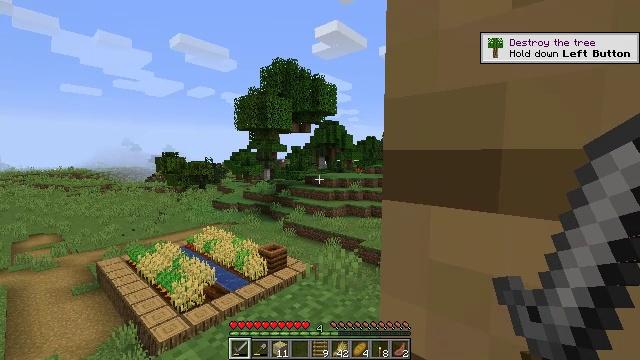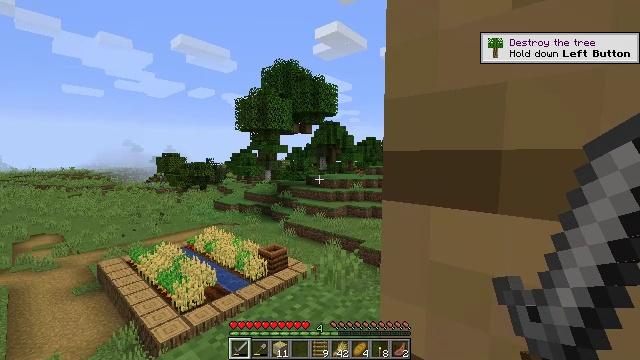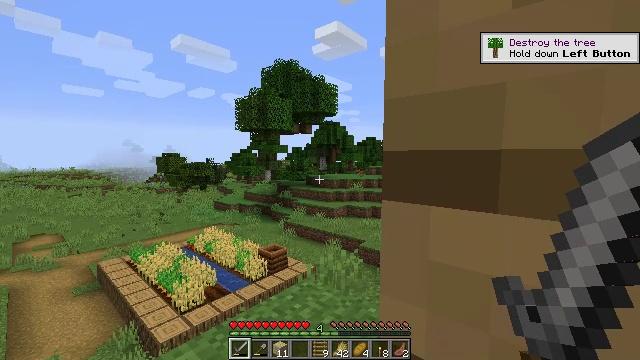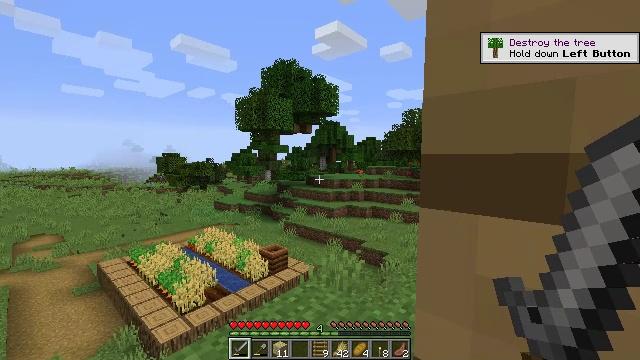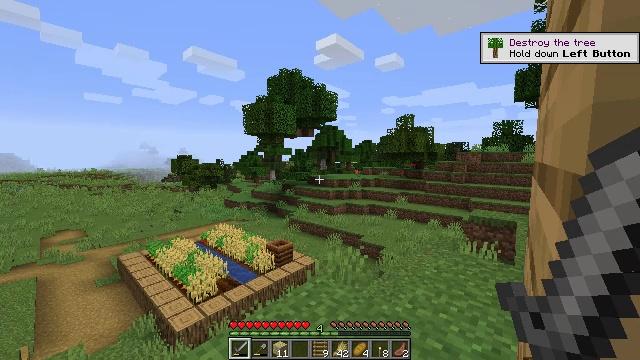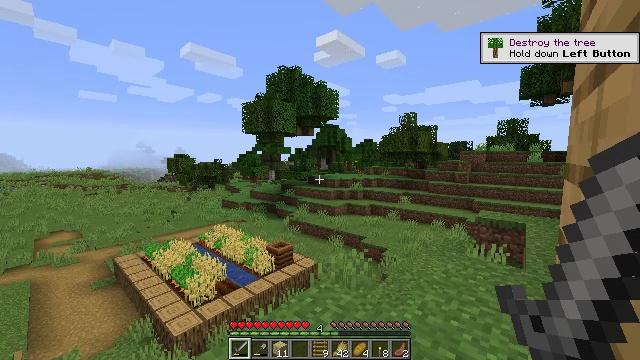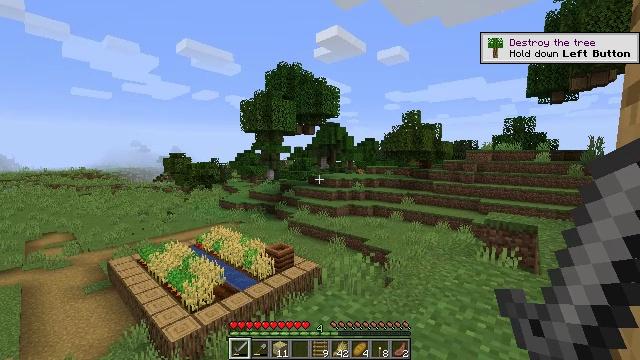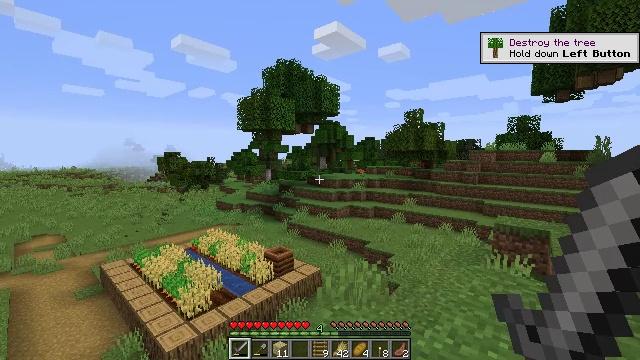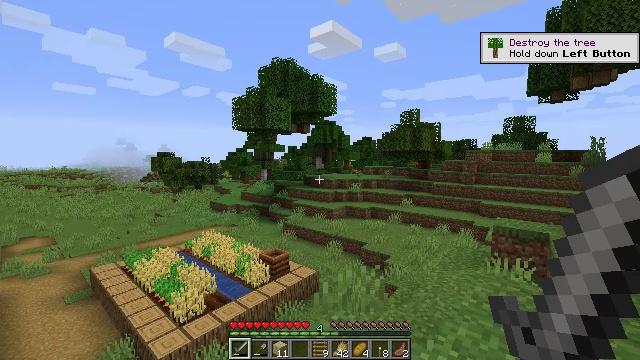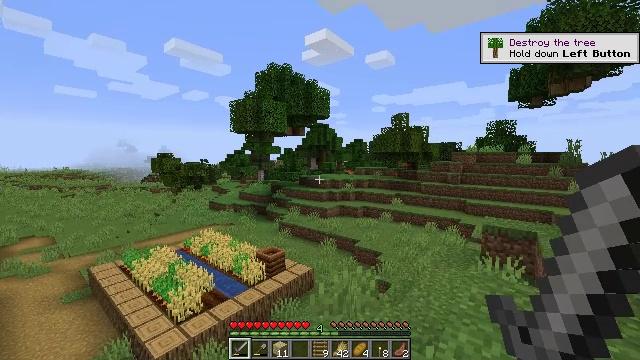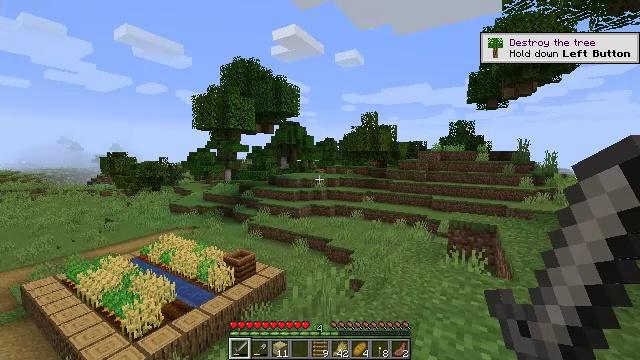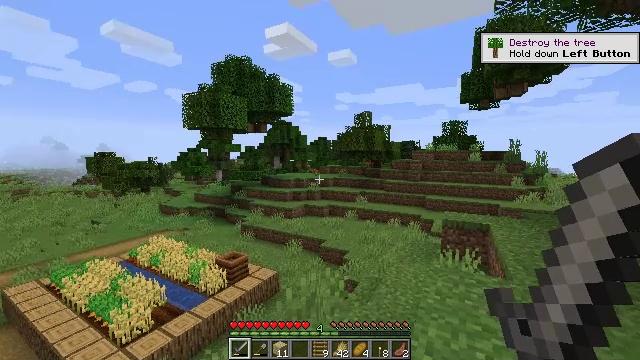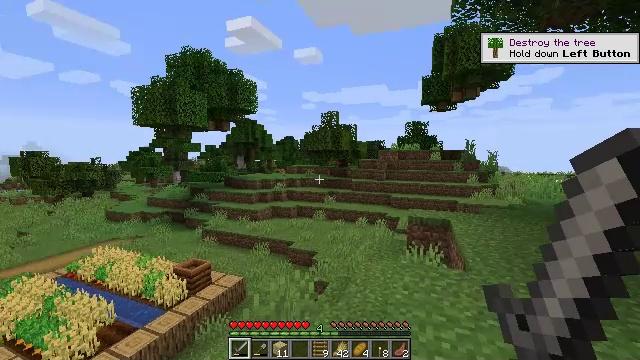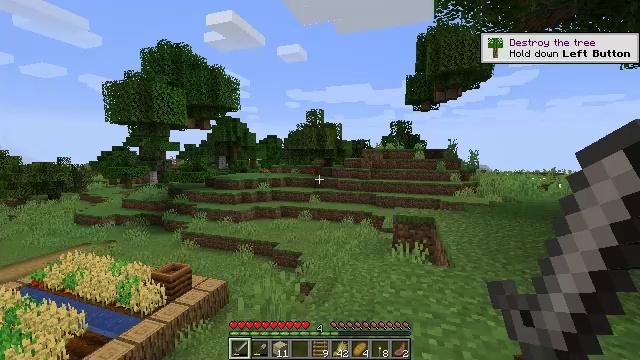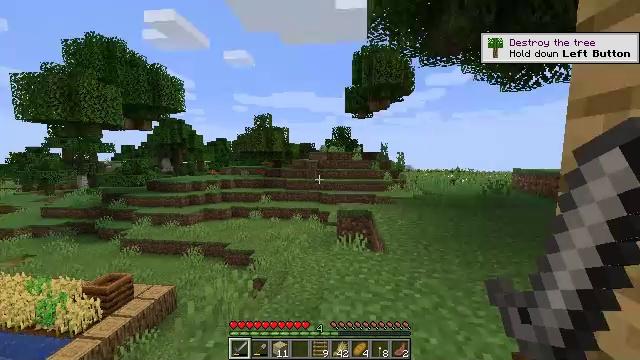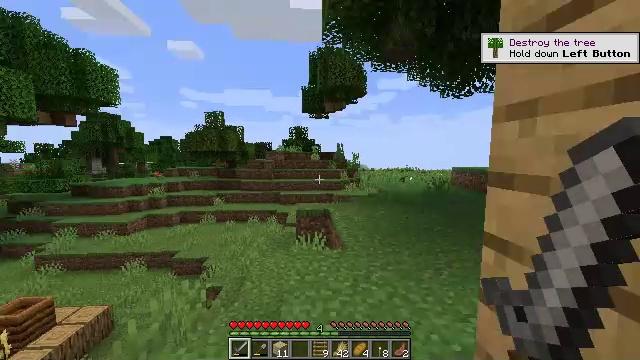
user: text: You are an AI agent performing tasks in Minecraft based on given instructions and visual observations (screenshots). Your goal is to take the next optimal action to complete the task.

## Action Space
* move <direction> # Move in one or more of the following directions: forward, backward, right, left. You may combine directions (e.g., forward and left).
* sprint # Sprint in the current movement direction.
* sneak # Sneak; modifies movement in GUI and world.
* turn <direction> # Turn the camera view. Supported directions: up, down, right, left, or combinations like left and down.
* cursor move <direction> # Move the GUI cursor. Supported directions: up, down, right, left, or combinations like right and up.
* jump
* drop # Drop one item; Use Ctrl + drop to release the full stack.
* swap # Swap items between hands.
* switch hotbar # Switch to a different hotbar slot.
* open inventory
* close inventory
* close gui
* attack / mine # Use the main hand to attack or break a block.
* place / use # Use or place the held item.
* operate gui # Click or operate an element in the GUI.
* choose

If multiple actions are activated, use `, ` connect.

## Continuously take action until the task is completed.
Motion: motion action
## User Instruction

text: Attack the oak planks to recycle it.
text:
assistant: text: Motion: no_op
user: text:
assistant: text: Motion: sprint
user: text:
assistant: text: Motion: move forward, sprint
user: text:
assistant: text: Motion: move forward, sprint
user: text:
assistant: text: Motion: move forward, sprint
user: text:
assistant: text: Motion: move forward, sprint
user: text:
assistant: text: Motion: move forward, sprint
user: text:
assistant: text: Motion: move forward, sprint
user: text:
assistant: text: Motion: turn right
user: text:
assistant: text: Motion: turn right
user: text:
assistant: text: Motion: turn right
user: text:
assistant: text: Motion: turn right
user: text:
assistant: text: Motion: turn right
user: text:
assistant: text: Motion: turn right
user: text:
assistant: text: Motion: turn right
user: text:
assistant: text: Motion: turn right and up
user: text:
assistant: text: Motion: turn right
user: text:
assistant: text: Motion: turn right
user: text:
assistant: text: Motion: turn right
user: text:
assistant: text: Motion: turn right
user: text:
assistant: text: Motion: turn right
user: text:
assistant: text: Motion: turn right
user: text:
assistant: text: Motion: turn right
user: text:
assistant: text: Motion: turn right
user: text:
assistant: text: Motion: turn right
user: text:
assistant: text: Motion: turn right
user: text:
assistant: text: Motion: turn right and up
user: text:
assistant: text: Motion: turn right
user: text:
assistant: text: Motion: no_op
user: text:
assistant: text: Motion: no_op